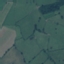
Land use / land cover: Pasture